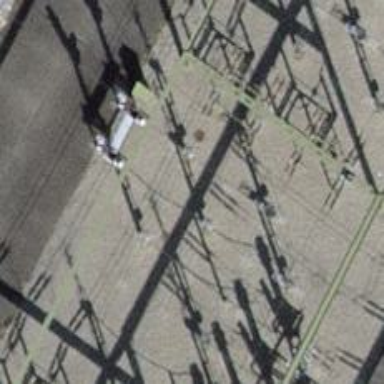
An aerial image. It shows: Power line is depicted.